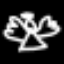
Label: angel